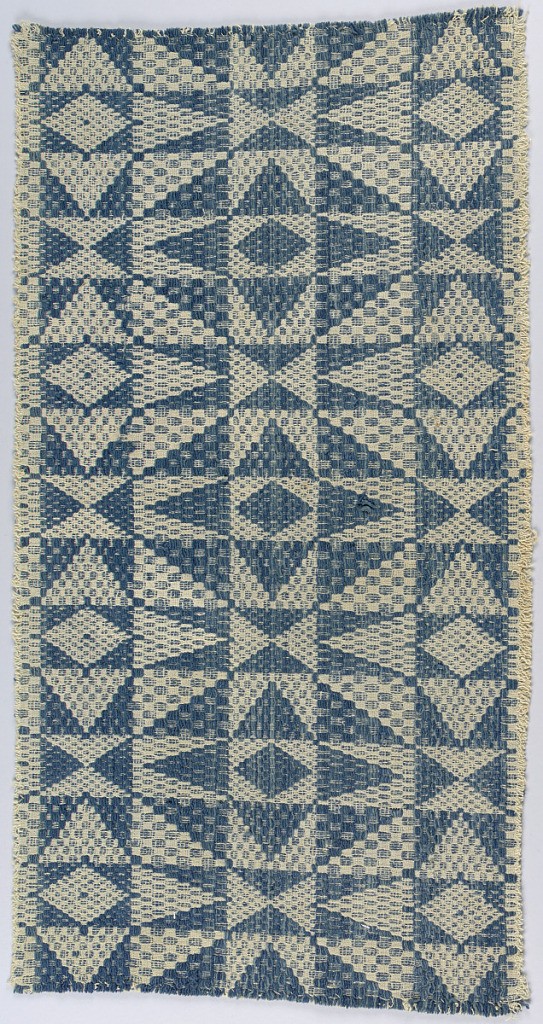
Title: Coverlet fragment
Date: early 19th century
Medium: wool, cotton Technique: plain compound cloth (overshot)
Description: Traditional, geometric design showing combinations of small triangles in dark blue on a white, undyed cotton ground. Reversible.